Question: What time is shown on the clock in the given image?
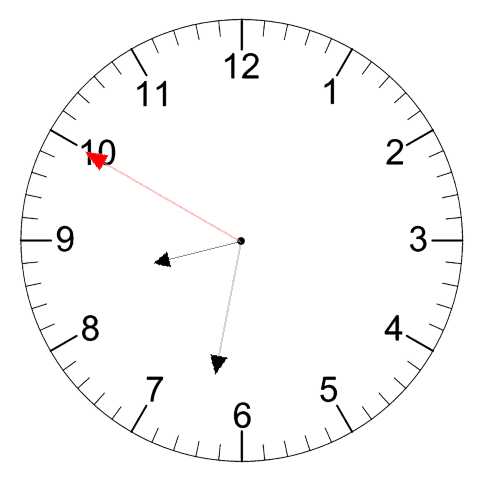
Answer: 08:31:50